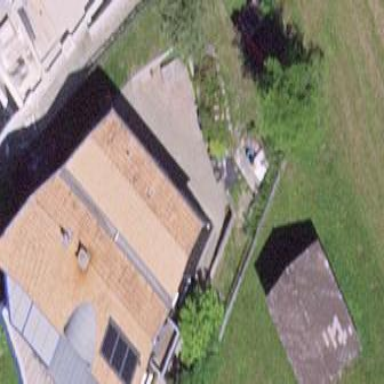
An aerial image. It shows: Detached building.